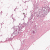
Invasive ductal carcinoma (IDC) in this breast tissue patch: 0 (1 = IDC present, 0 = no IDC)